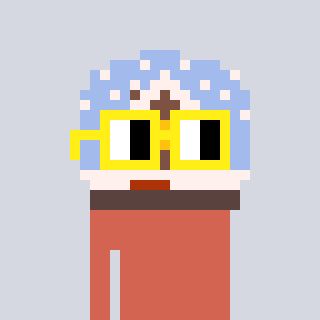
a pixel art character with square yellow glasses, a snow globe-shaped head and a peachy-colored body on a cool background